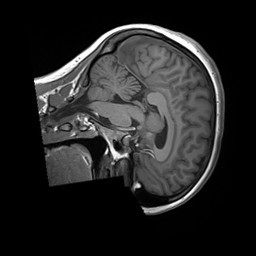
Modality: T1w
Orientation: sagittal
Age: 24
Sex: female
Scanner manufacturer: siemens
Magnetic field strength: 3 T
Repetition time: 1.8 s
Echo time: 0.00232 s